Field crop: maize
Growth stage: 2
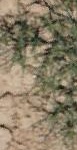
Species: salsola